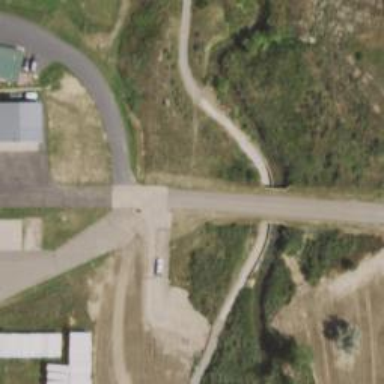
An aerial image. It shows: Image of helipad at airport.